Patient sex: M
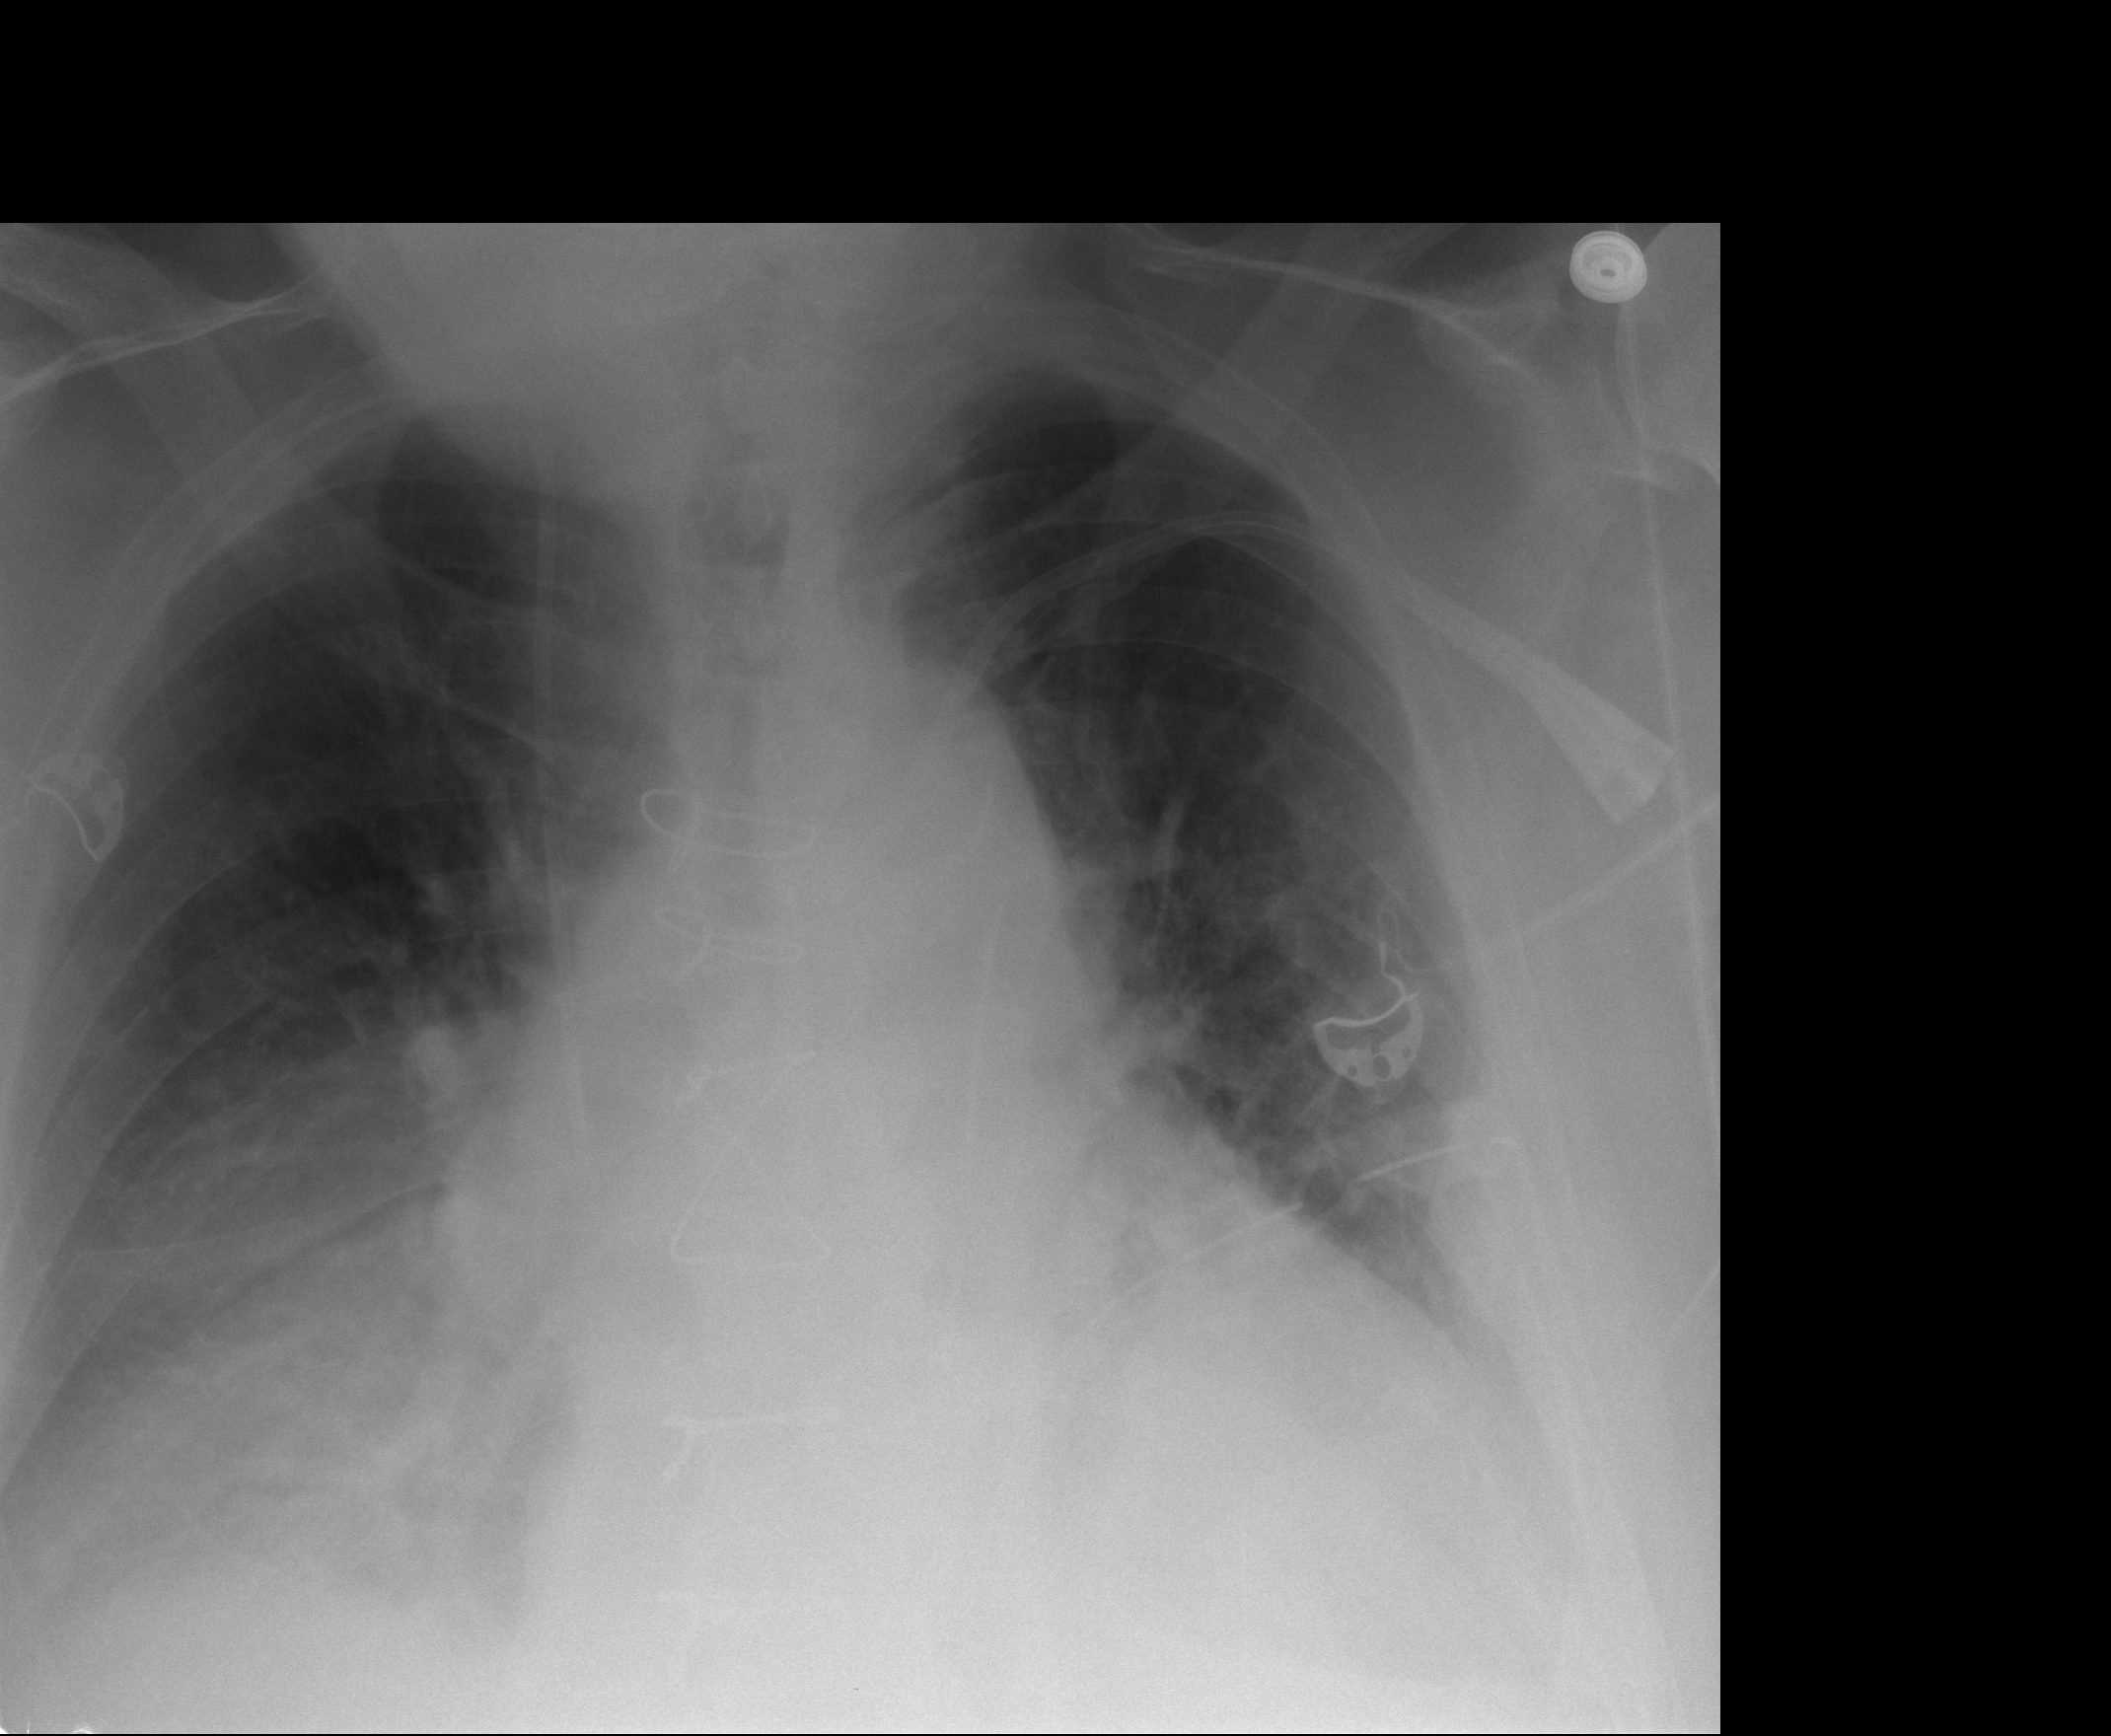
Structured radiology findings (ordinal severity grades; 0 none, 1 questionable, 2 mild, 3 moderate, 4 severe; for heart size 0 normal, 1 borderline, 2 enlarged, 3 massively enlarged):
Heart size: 2
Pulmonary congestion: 2
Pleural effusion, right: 2
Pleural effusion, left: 2
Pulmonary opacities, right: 2
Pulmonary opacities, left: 0
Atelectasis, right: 2
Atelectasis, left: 2